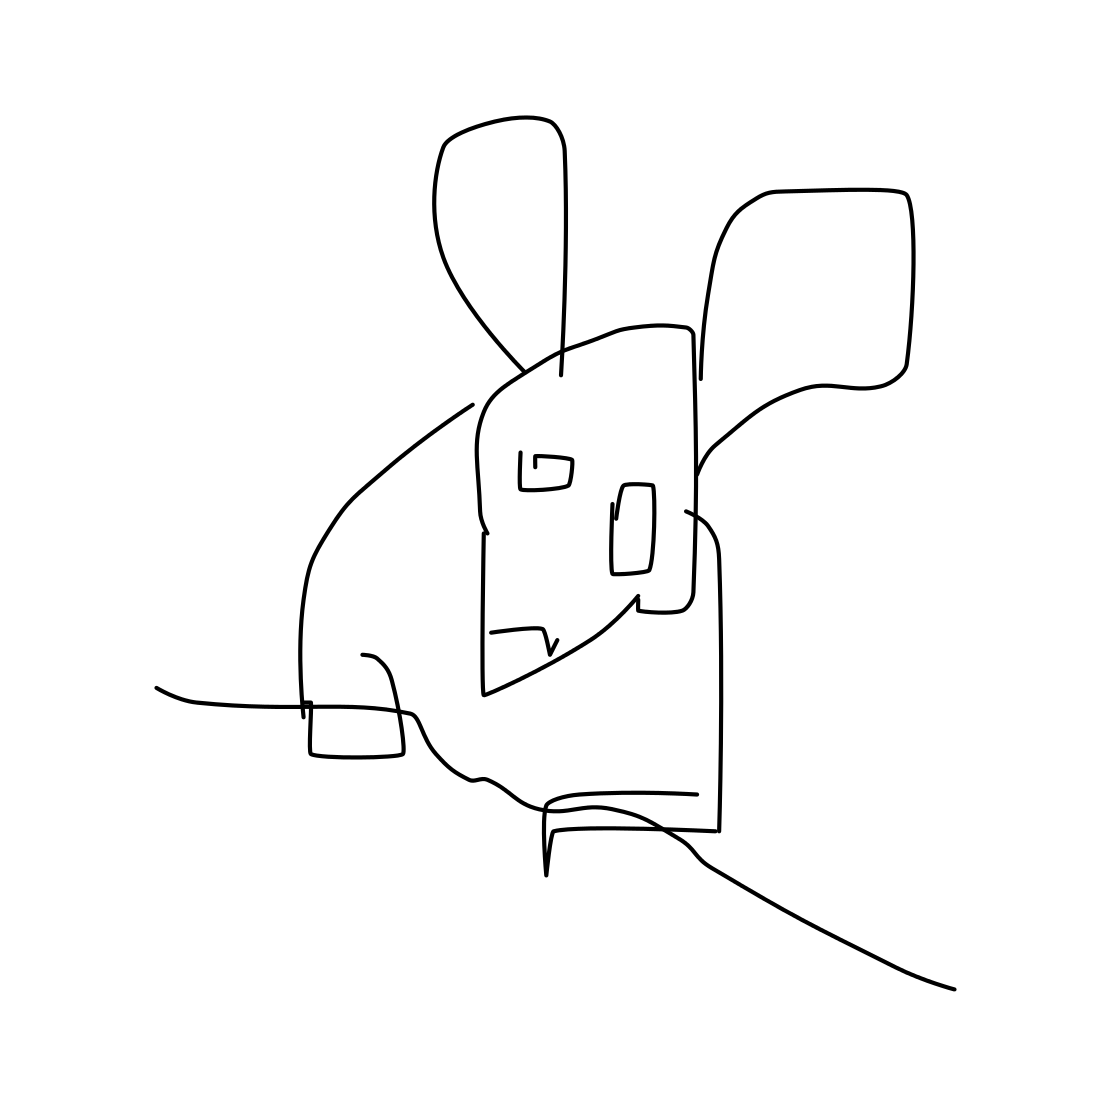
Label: mouse (animal)